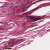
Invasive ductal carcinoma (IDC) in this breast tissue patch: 0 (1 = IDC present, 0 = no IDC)